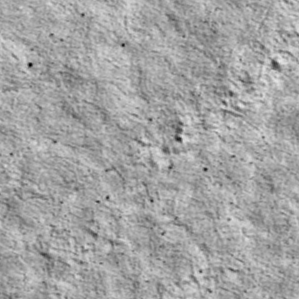
Label: non_frost